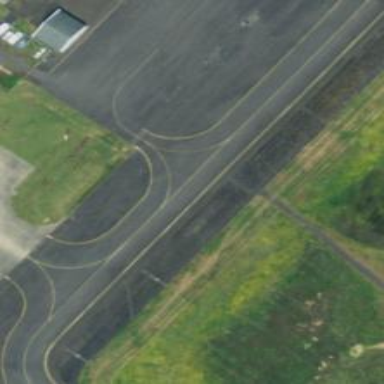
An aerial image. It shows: Image of taxiway at airport.